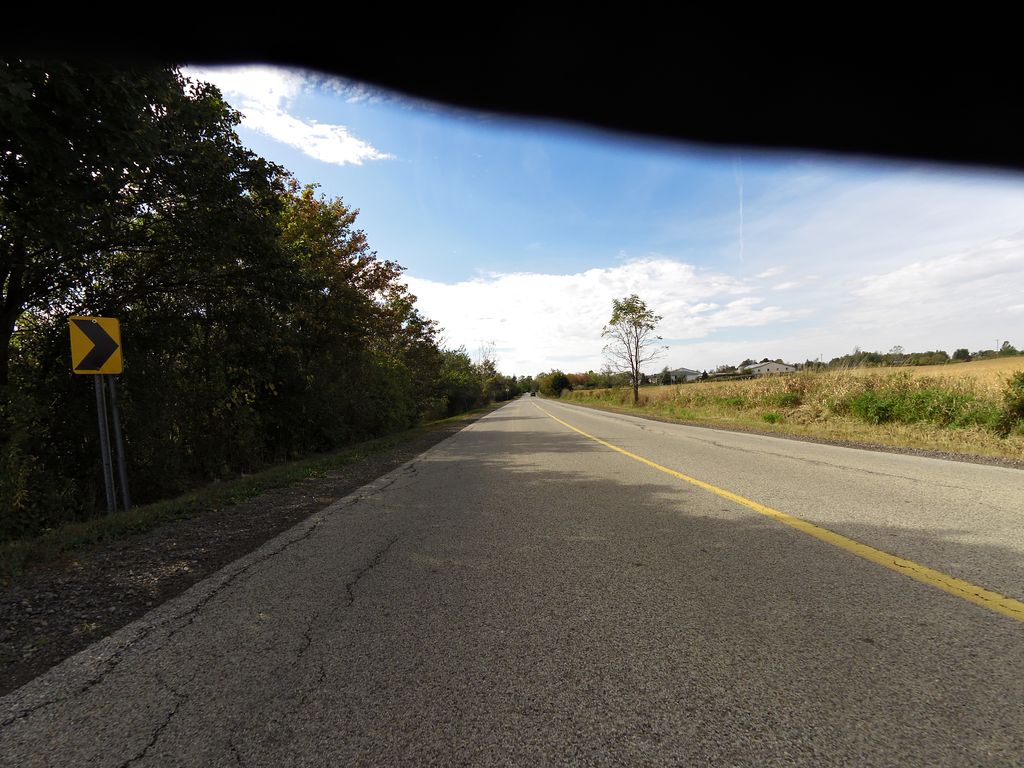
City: hamilton